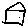
Label: house